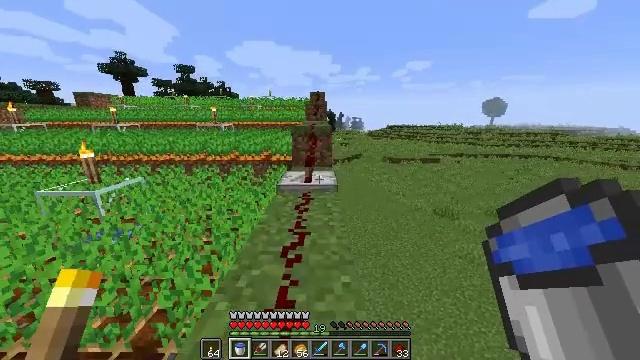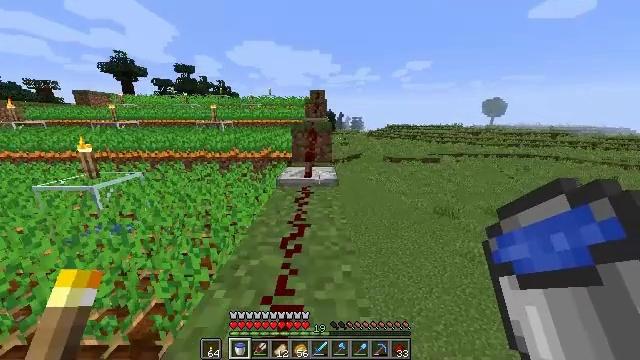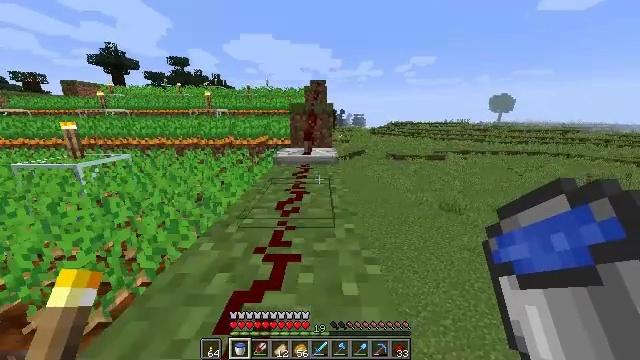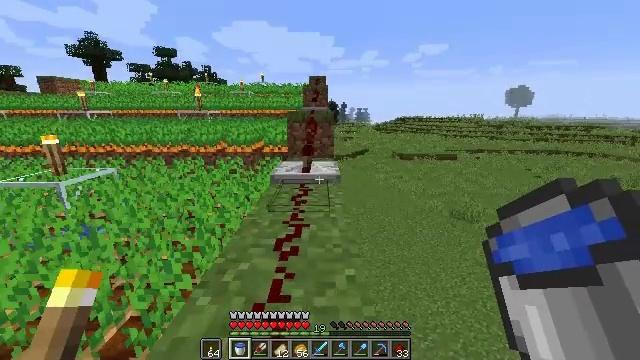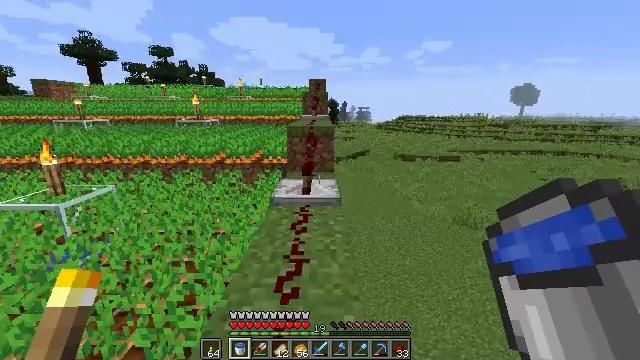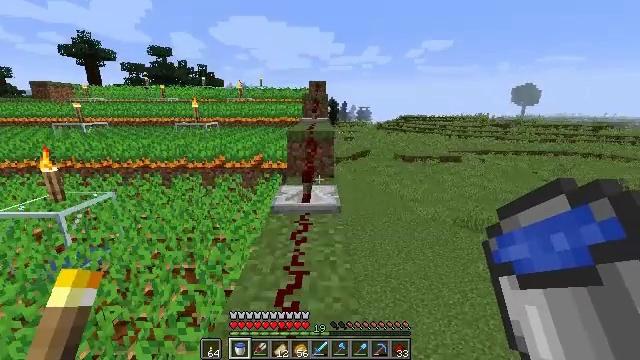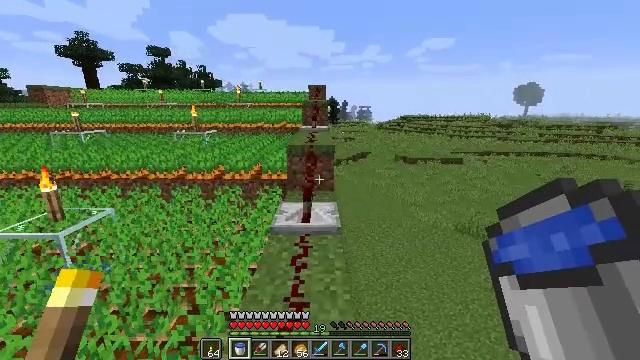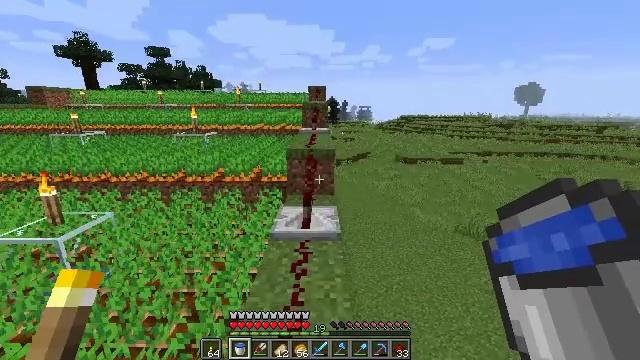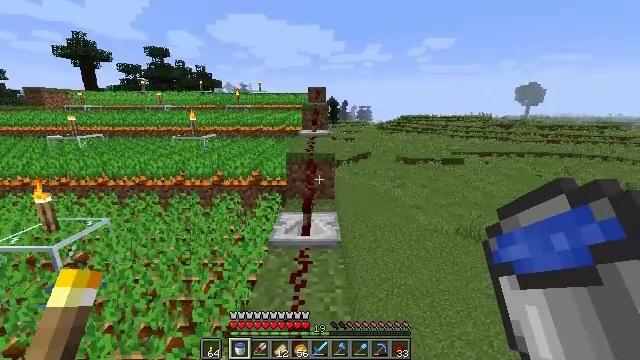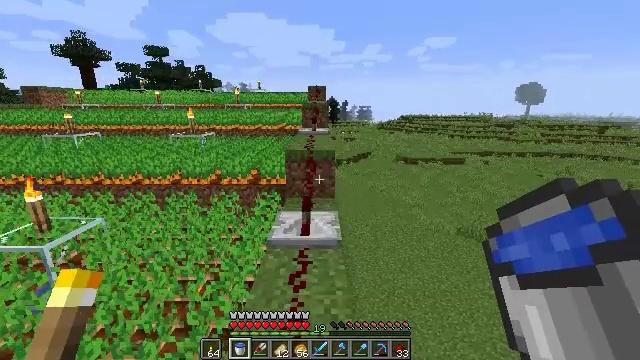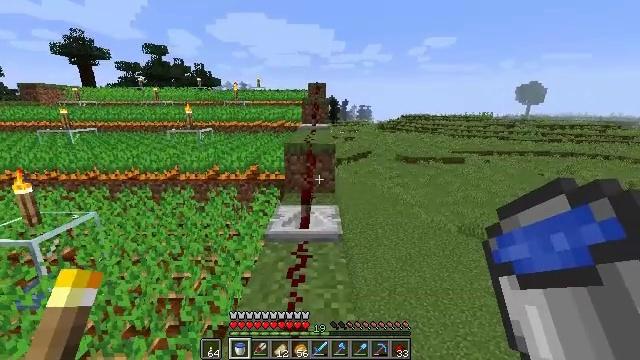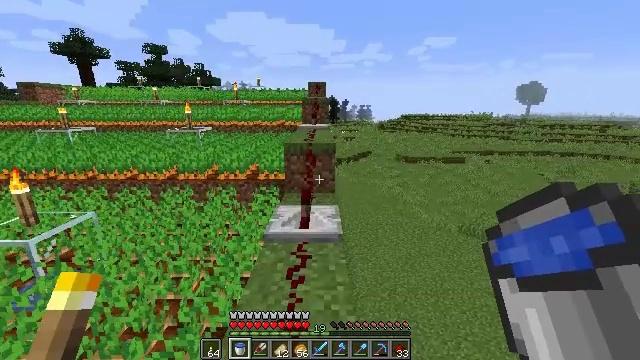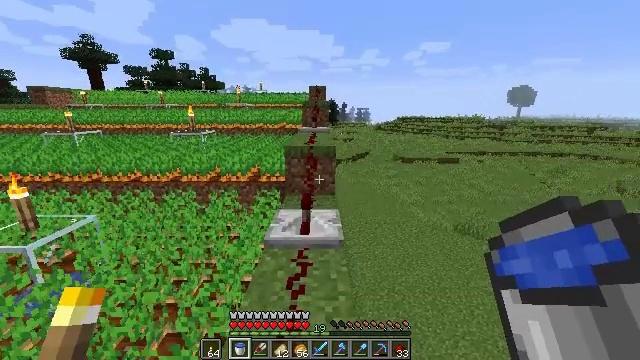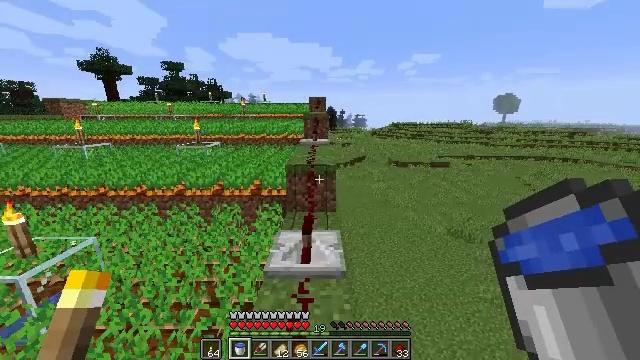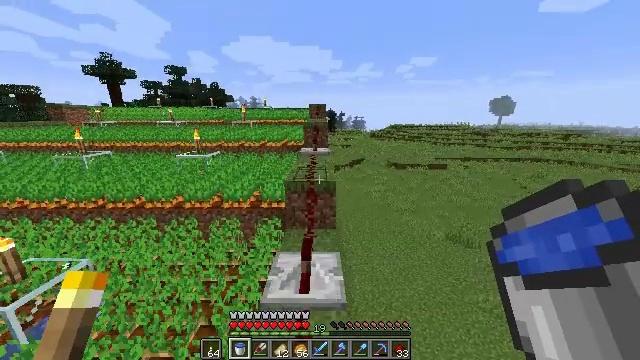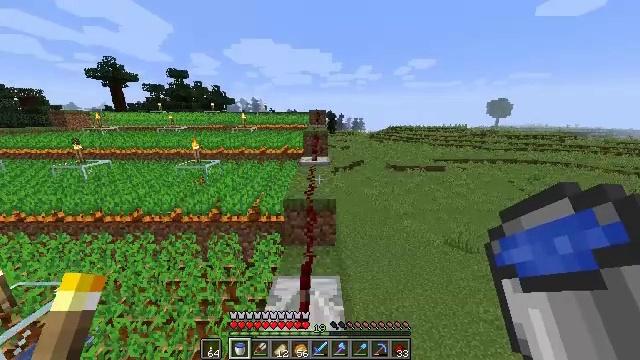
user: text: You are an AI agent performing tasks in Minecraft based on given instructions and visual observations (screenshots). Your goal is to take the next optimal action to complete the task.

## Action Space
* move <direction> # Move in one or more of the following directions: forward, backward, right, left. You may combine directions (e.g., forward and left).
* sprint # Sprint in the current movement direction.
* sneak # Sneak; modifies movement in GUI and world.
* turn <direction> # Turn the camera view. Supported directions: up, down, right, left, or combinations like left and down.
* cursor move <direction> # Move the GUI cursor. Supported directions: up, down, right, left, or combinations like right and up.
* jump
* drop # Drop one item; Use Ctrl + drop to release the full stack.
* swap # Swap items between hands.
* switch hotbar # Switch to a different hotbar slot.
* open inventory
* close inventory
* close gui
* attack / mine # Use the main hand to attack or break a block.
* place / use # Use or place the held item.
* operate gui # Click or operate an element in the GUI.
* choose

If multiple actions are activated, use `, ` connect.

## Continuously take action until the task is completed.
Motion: motion action
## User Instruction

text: Collect the repeater into your inventory.
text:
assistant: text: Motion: move forward, jump
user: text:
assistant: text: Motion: move forward, sprint, jump
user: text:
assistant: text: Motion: move forward, sprint, jump
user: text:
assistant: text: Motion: move forward, sprint, jump
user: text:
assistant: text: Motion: move forward, sprint, jump
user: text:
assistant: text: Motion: move forward, jump
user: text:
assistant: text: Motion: move forward, jump
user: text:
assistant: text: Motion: move forward, jump
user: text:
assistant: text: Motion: move forward, jump
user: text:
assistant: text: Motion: move forward, jump
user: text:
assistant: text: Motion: move forward, sprint, jump
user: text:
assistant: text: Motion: move forward, sprint, jump
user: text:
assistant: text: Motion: move forward, sprint, jump
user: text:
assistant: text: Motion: move forward, sprint, jump
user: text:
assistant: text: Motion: move forward, jump
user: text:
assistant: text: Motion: move forward, jump
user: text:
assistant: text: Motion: move forward, jump
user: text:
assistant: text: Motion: move forward, jump
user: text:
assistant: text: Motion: move forward, jump
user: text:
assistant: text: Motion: move forward, jump
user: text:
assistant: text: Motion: move forward, jump
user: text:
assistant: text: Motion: move forward, jump
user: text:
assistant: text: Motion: move forward, jump
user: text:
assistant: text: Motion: move forward, jump
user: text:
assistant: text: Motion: move forward, sprint, jump
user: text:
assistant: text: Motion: move forward, sprint, jump
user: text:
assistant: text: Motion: move forward, sprint, jump
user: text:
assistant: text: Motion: move forward, jump
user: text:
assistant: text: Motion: move forward, jump
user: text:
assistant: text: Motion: move forward, jump